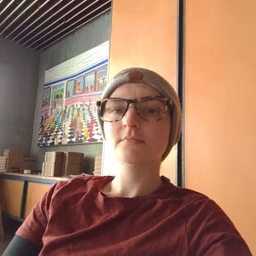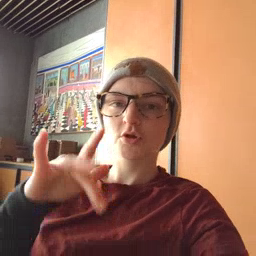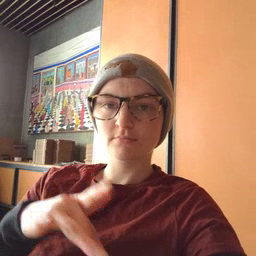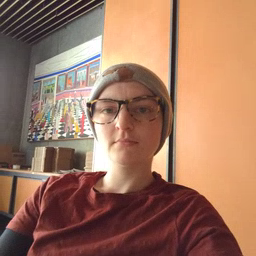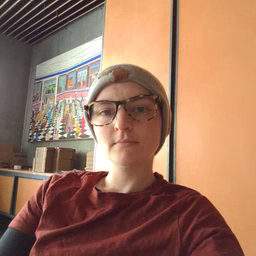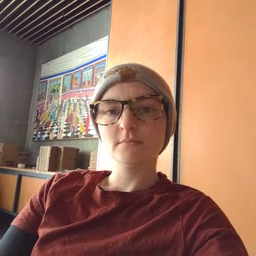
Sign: touch